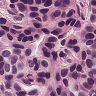
Metastatic tissue present: yes